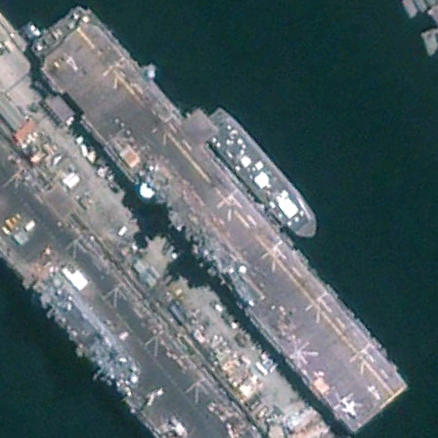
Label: assault